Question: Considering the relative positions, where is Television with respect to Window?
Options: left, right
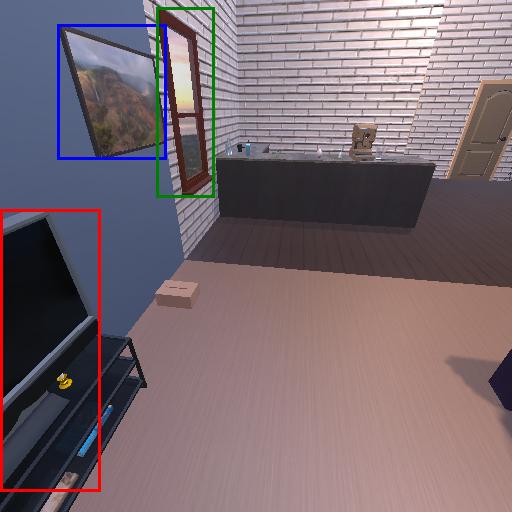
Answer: left